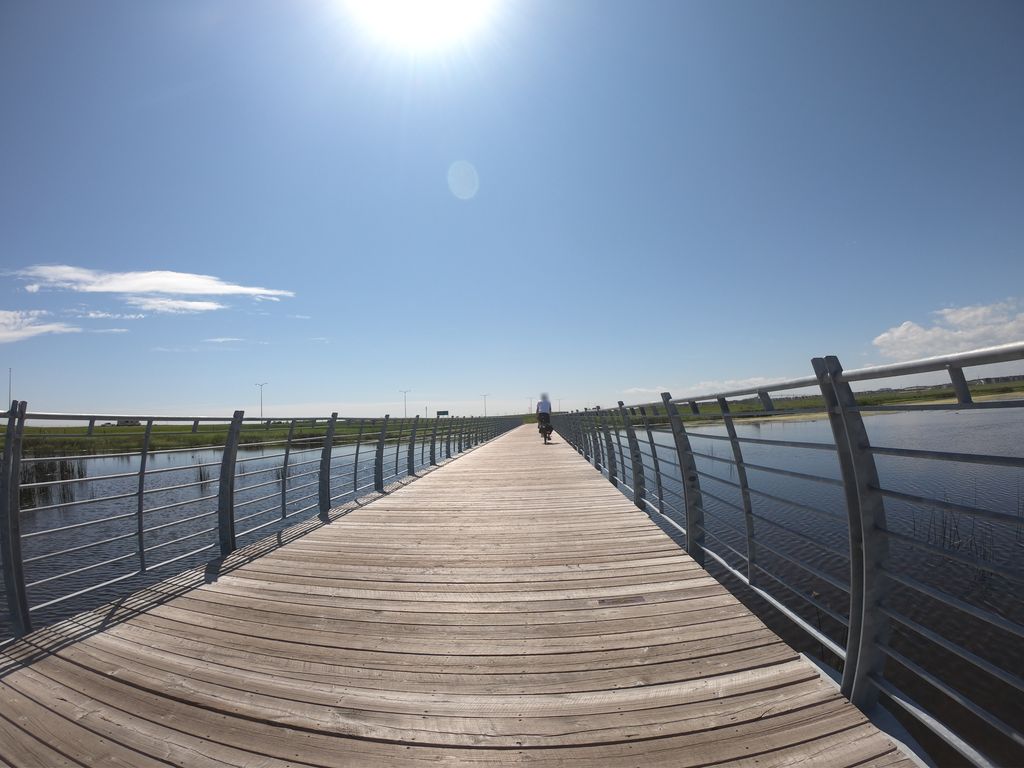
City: calgary